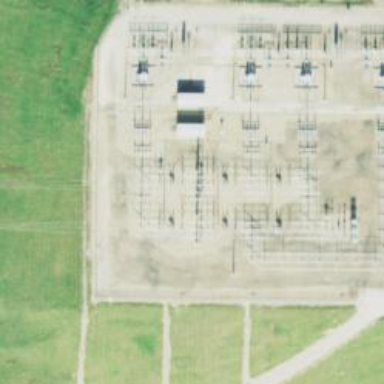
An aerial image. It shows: Switch used for power control.